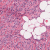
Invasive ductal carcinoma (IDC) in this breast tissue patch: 1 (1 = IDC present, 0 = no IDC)